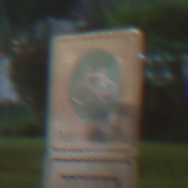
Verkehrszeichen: BeginnFahrradstrasse
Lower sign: MehrspurigeFahrzeugeFrei5
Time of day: Night
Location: Outdoor (Suburban)
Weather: PartlyCloudy
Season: NotSpecified
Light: Artificial